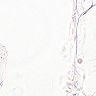
Metastatic tissue present: no